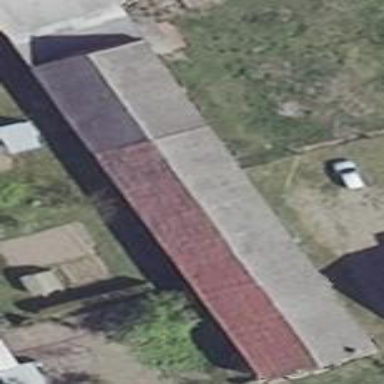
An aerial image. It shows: Shed building.